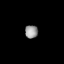
Tissue: lung
Cell type: Myeloid cells
Senescence score: 0.2255
Nuclear area (px): 163
Mean DAPI intensity: 152.663